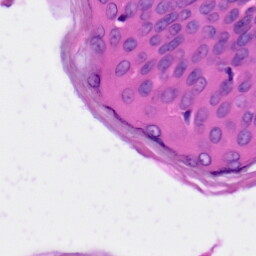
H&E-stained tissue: Skin